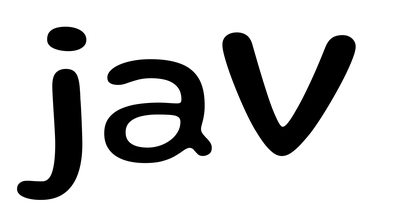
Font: Gluten_Regular